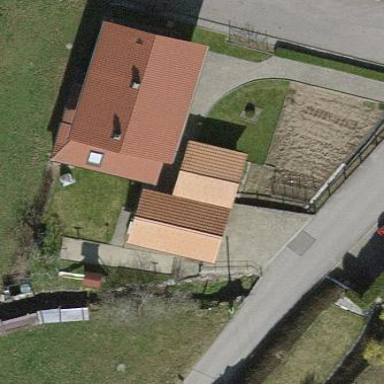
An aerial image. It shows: Garage building.